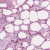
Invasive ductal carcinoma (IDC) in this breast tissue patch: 0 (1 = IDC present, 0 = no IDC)